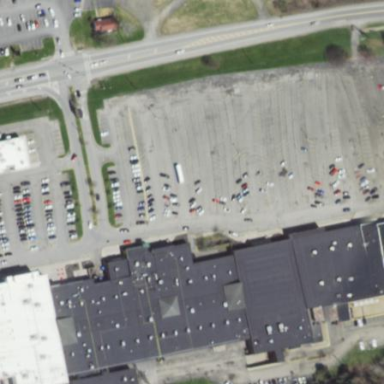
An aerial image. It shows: Retail area with mall.